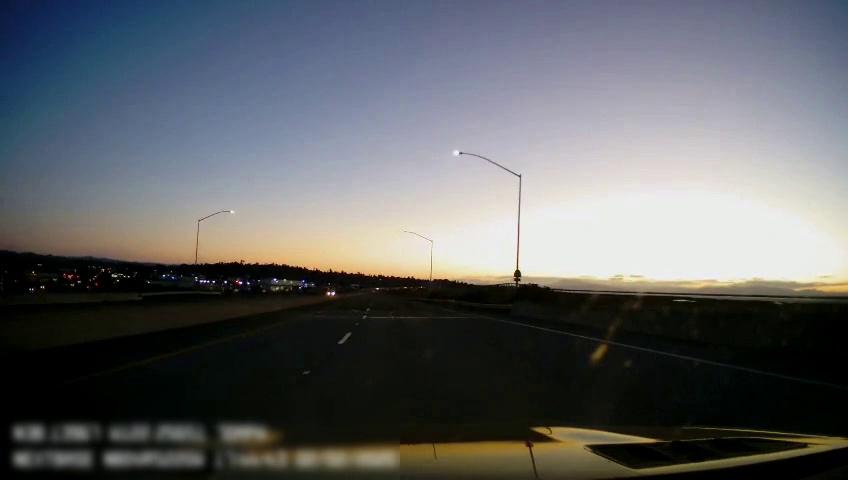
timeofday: Dusk/Dawn/Twilight
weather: Sunny
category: Drivable Space
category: Lanes | Current Lane
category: Lanes | Current Lane
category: Lanes | Alternate Lane